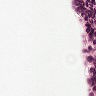
Metastatic tissue present: no